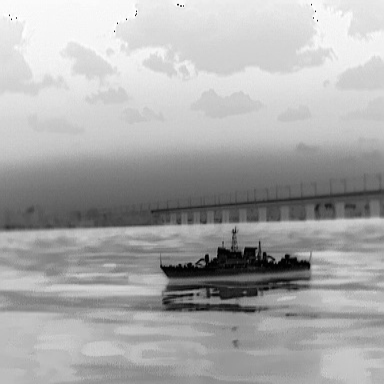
There is a warship in the infrared image.